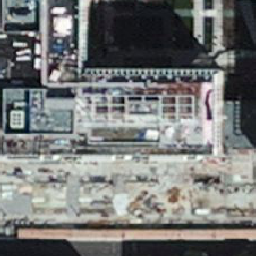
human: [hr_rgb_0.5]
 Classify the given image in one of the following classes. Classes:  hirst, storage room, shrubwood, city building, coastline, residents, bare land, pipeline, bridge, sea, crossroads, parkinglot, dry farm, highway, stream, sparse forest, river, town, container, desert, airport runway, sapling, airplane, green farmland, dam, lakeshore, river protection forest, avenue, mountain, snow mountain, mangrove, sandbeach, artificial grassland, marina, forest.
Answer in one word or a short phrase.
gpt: city building